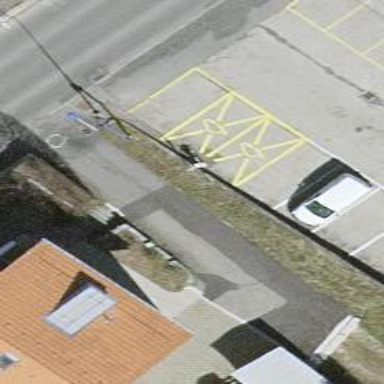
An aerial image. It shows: Charging station.